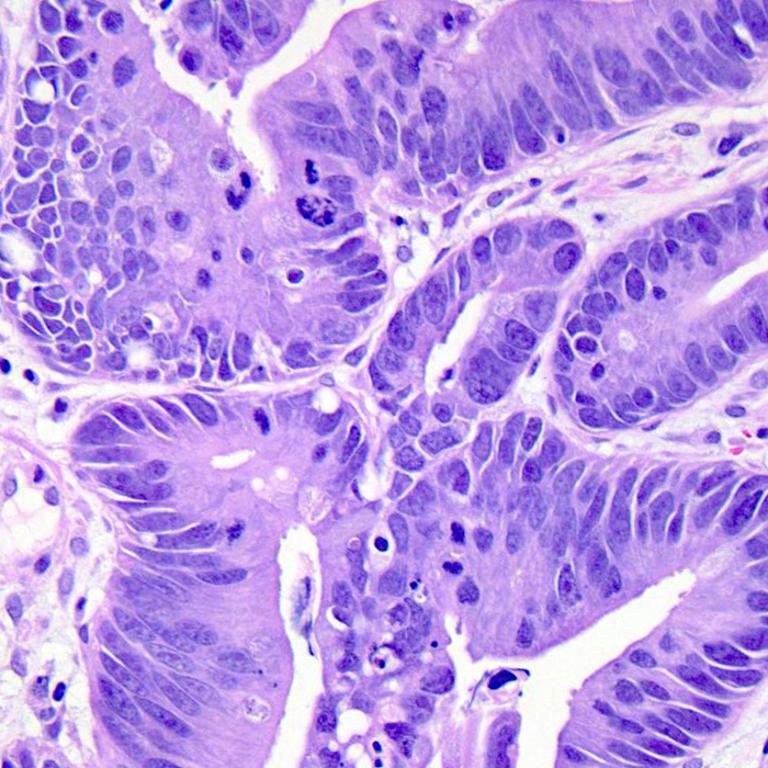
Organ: colon
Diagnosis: adenocarcinomas